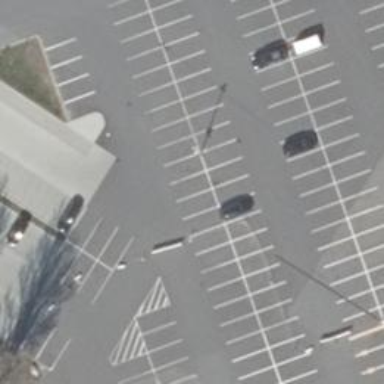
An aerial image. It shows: Asphalt parking aisle designated as service road.